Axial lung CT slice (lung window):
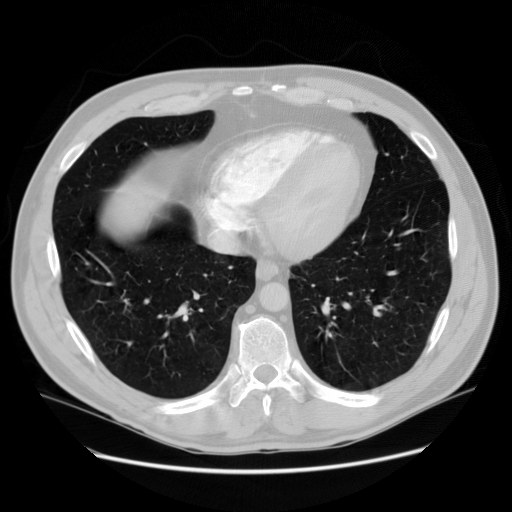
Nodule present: no